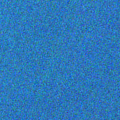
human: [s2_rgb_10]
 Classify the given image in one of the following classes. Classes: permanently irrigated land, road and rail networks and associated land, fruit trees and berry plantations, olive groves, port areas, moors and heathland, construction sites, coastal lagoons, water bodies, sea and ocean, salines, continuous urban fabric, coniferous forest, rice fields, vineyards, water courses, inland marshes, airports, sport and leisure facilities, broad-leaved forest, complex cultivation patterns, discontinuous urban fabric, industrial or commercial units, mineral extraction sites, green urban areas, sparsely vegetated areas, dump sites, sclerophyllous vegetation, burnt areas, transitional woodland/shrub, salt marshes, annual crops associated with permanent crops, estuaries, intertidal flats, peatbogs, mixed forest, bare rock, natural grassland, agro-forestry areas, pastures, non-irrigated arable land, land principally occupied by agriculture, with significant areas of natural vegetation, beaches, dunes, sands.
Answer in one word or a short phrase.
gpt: sea and ocean